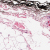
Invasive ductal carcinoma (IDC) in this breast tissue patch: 0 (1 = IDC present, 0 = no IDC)